Interaction volume radius: 10 \u00c5
Interaction volume height: 20 \u00c5
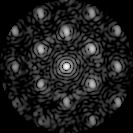
Disorder parameter: 0.3526